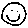
Label: smiley face